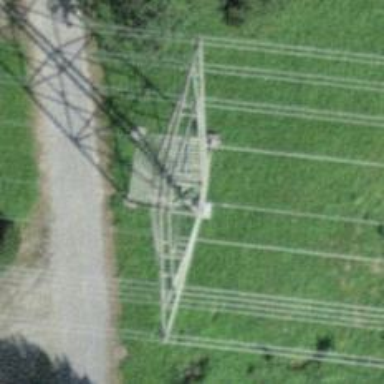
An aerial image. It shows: Double and single power lines with 8 cables.